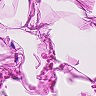
Metastatic tissue present: no